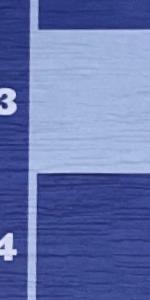
Label: Empty